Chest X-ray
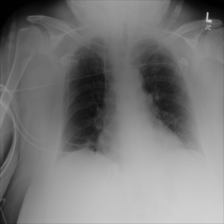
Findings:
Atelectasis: positive
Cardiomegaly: negative
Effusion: negative
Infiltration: negative
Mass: negative
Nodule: negative
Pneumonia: negative
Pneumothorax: negative
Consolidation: negative
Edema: negative
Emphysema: negative
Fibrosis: negative
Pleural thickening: negative
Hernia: negative